Question: I am creating a template and I want to know how to Auto Arrange multiple height box in css or javascript.
I already tried to change the CSS and Javascript and I've also searched on Google but I've had no luck yet.
I am giving here image for clear to know what i am looking for i am showing in this image...

please check image before replay what i need
thank you
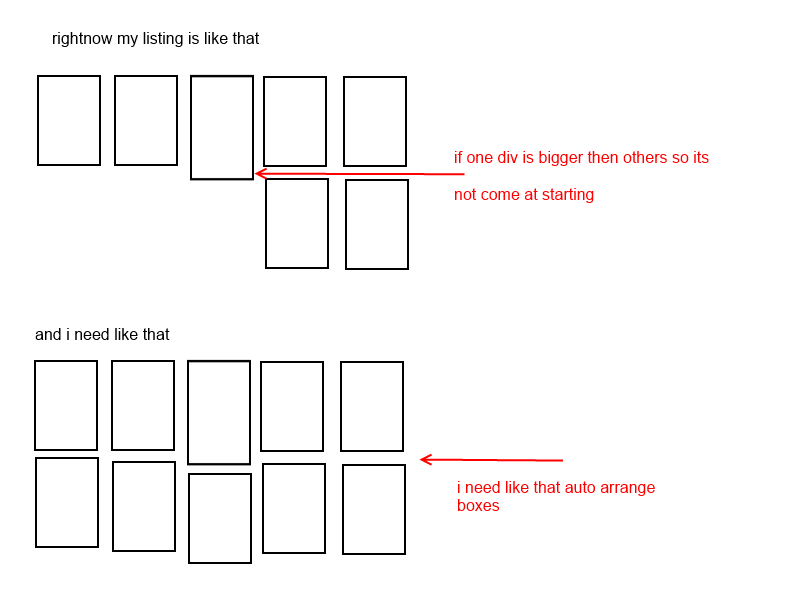
Answer: Have you looked at a library like Masonry?
<URL>